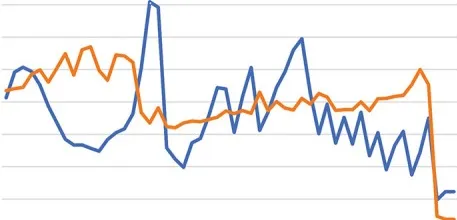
Creatinine and bilirubin trends.
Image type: chart (chart)